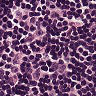
Metastatic tissue present: no